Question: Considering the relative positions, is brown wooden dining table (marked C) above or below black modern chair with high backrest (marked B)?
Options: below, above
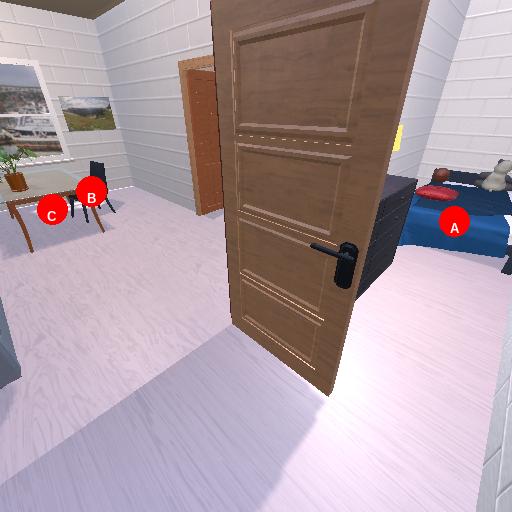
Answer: below